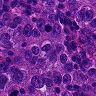
Metastatic tissue present: yes